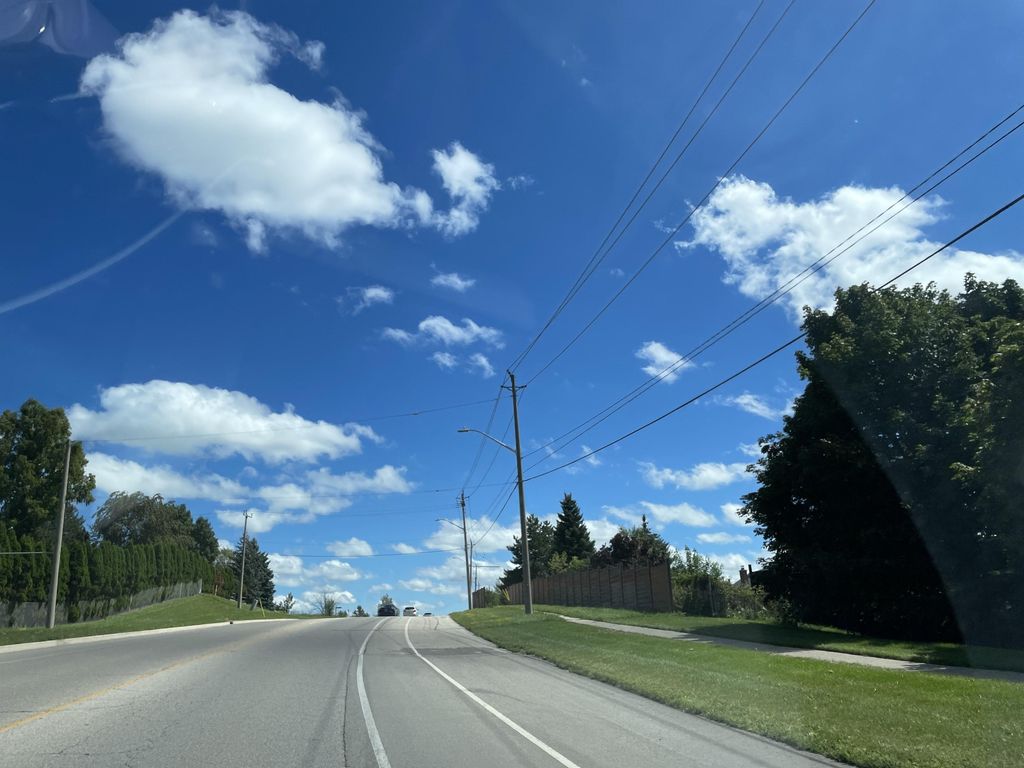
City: kitchener-waterloo